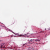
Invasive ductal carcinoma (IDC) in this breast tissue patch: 0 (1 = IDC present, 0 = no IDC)